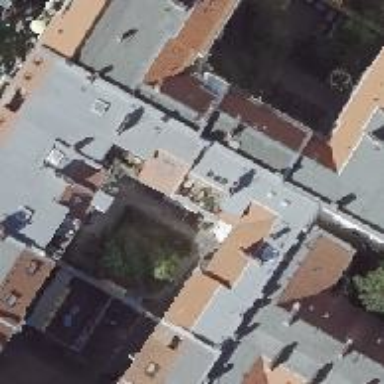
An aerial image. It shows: Residential building with red gambrel roof made of roof tiles. The building itself has grey color.